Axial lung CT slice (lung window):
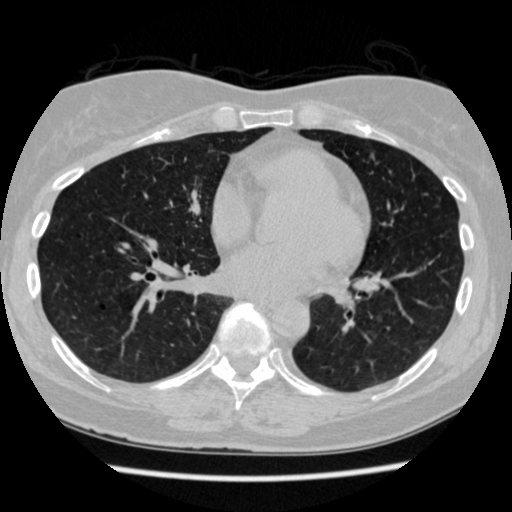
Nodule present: no